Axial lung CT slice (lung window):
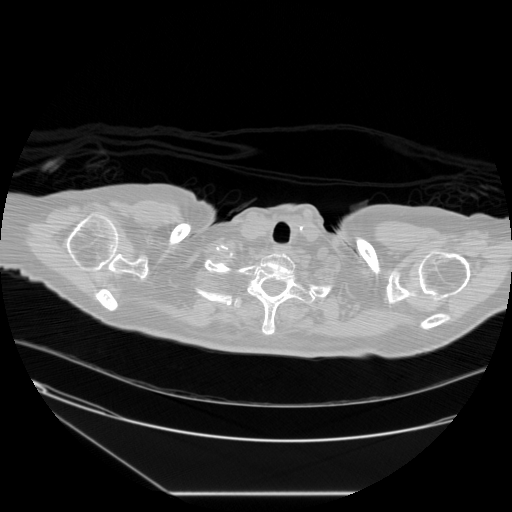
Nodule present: no